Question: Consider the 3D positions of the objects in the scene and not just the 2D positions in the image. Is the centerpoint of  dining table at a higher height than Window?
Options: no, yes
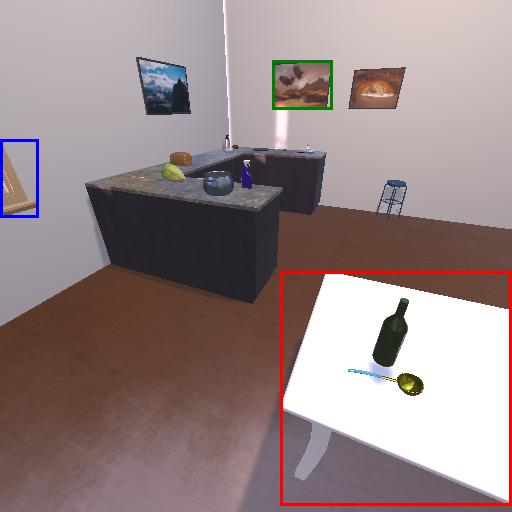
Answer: no